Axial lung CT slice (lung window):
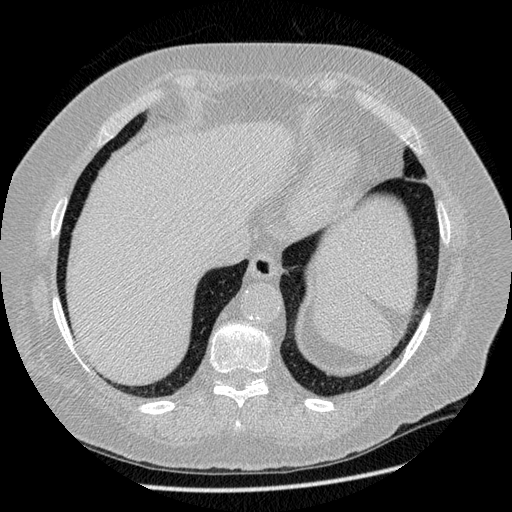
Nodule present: no